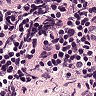
Metastatic tissue present: no